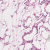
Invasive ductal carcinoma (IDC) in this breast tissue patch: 0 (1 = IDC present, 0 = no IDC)